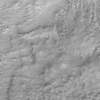
Atmospheric dust classification: not_dusty